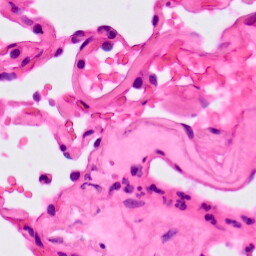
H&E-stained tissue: Lung